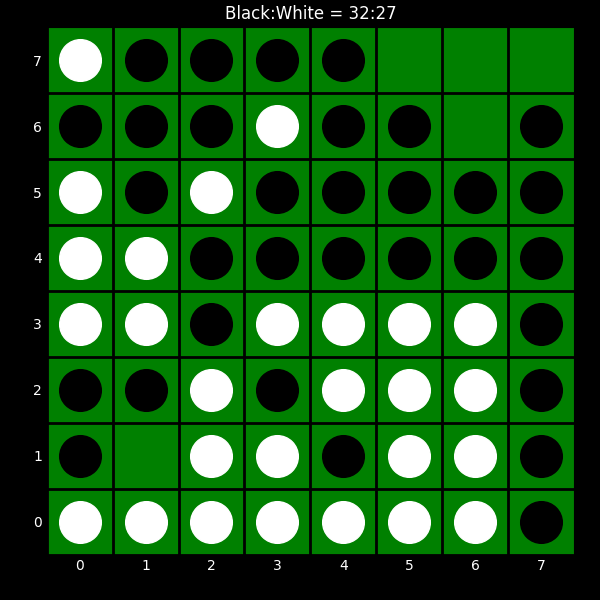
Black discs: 32
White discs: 27